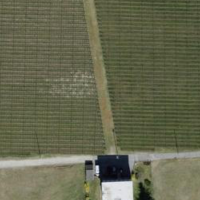
EUNIS habitat code: 40
Species observed at this site:
Upupa epops
Anthus trivialis
Nycticorax nycticorax